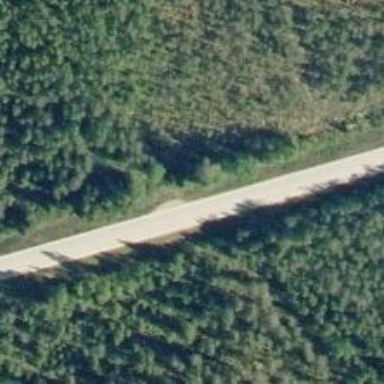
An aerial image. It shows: Tertiary road.